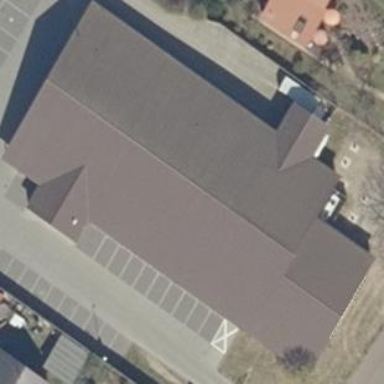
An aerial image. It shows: Flat roofed retail building that is supermarket.